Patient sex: M
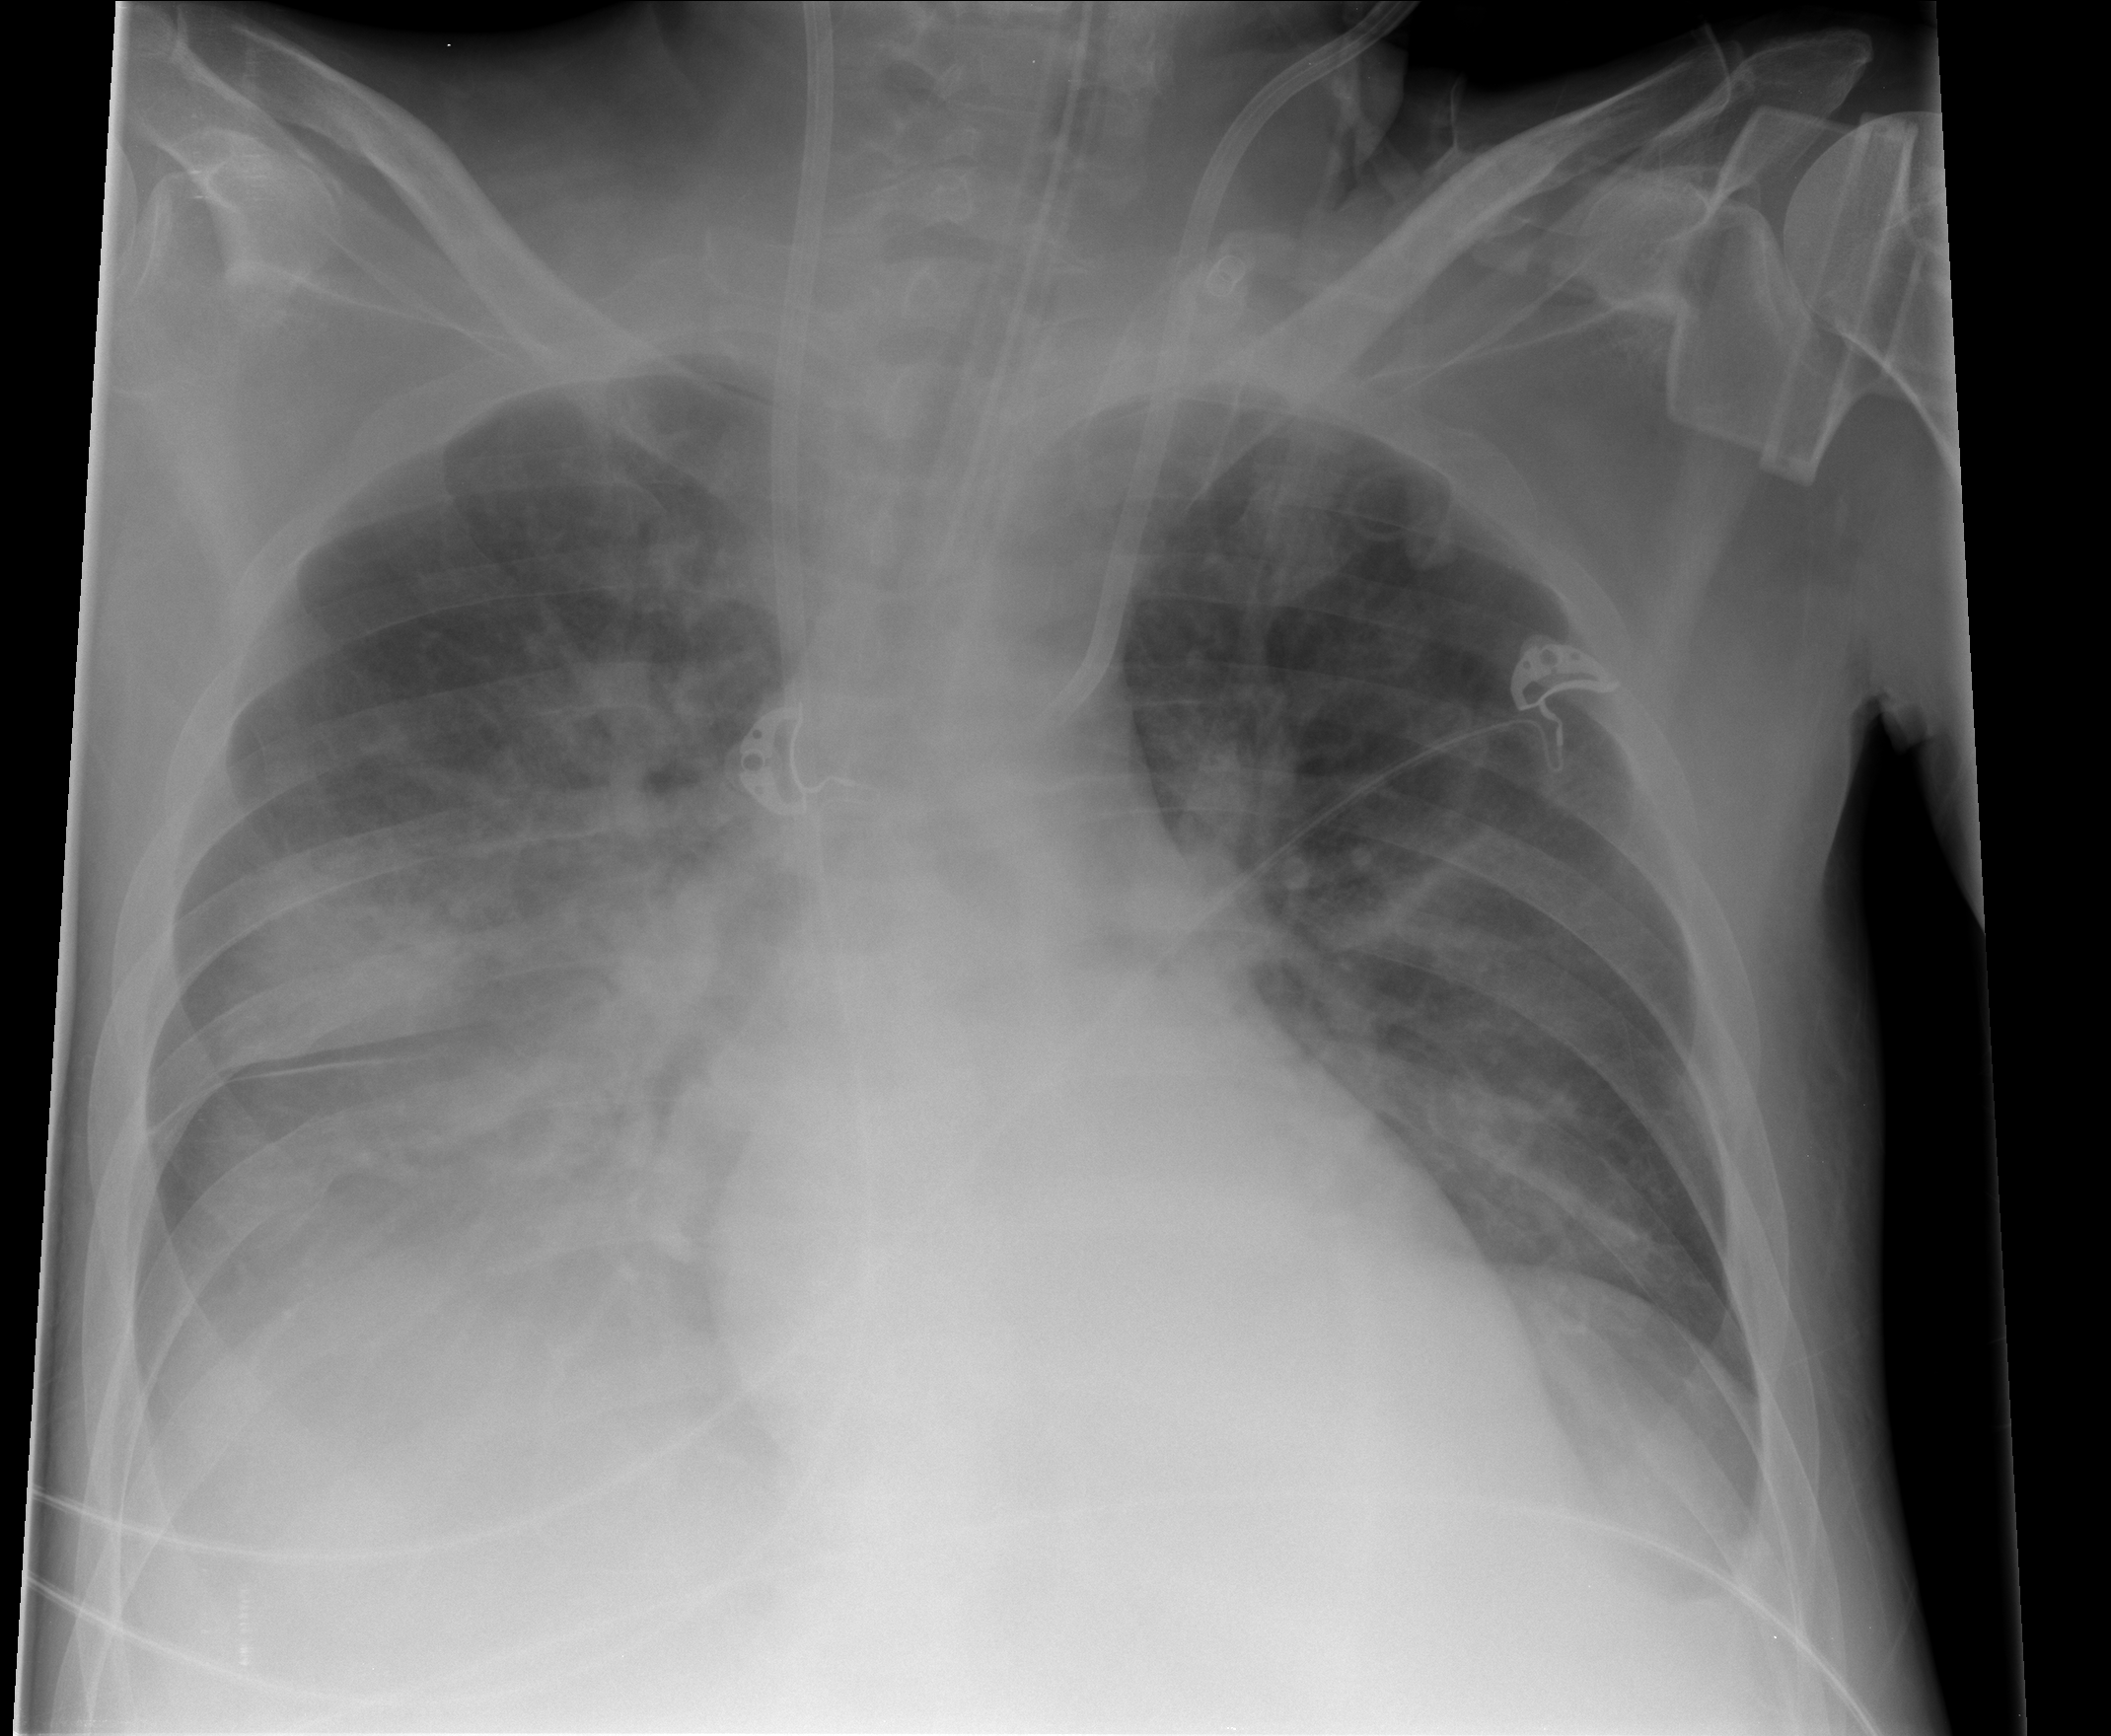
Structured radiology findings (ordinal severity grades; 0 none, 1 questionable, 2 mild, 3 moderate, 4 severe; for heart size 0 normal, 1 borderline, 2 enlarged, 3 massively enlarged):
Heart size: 0
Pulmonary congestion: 0
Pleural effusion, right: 2
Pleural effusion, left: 1
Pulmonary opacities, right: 3
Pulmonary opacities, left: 2
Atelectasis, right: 3
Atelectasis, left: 2